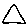
Label: triangle